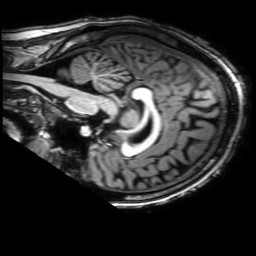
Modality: T1w
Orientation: sagittal
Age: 23
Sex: female
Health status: ill